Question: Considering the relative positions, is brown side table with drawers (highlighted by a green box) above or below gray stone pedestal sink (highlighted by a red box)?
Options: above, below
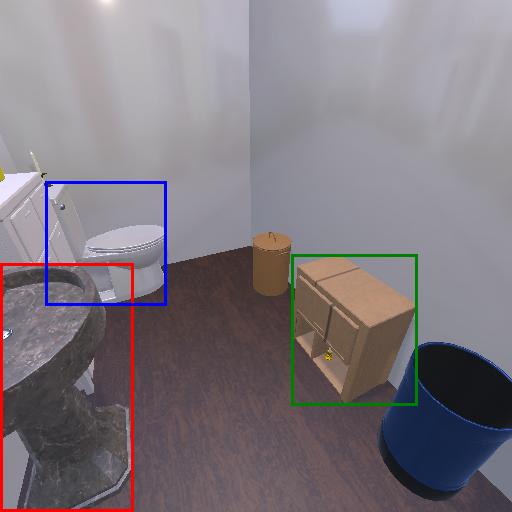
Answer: above